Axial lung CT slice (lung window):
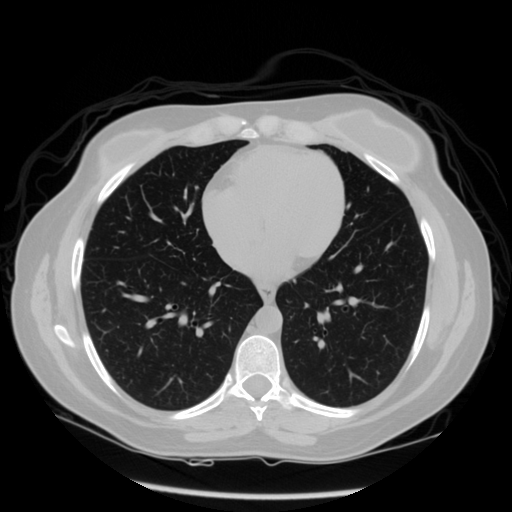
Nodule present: no